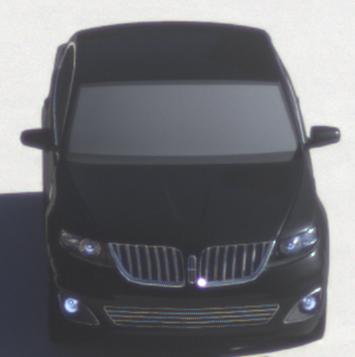
Make: Lincoln
Model: MKS
Detailed model: -
Model produced from: 2008
Model produced until: 2011
Doors: 4
Color: black
Road condition: dry road
Daytime: morning or afternoon
Contrast: high contrast